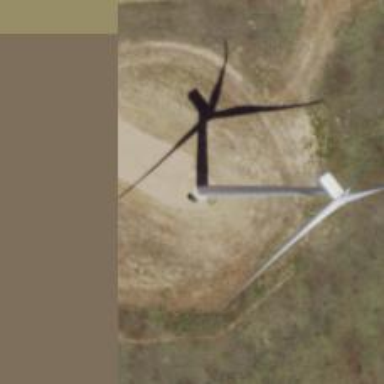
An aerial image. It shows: Wind generator with horizontal axis. The generator is wind turbine.